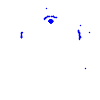
Particle: kaon